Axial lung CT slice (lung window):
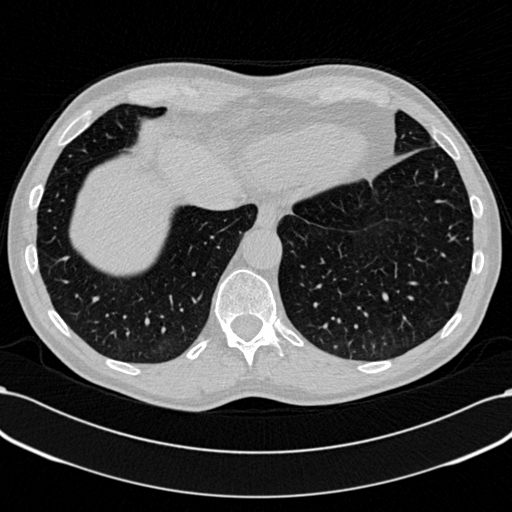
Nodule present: no